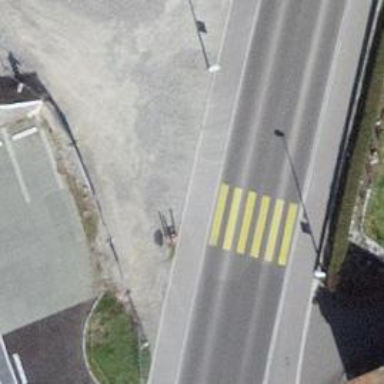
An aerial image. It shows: Kerb barrier.